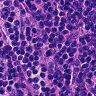
Metastatic tissue present: no